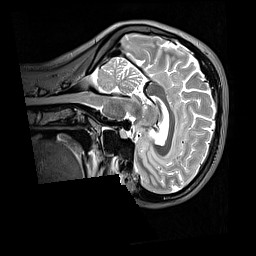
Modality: T2w
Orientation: sagittal
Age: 24
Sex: female
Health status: healthy
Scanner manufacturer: siemens
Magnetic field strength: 3 T
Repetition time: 3.2 s
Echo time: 0.568 s